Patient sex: M
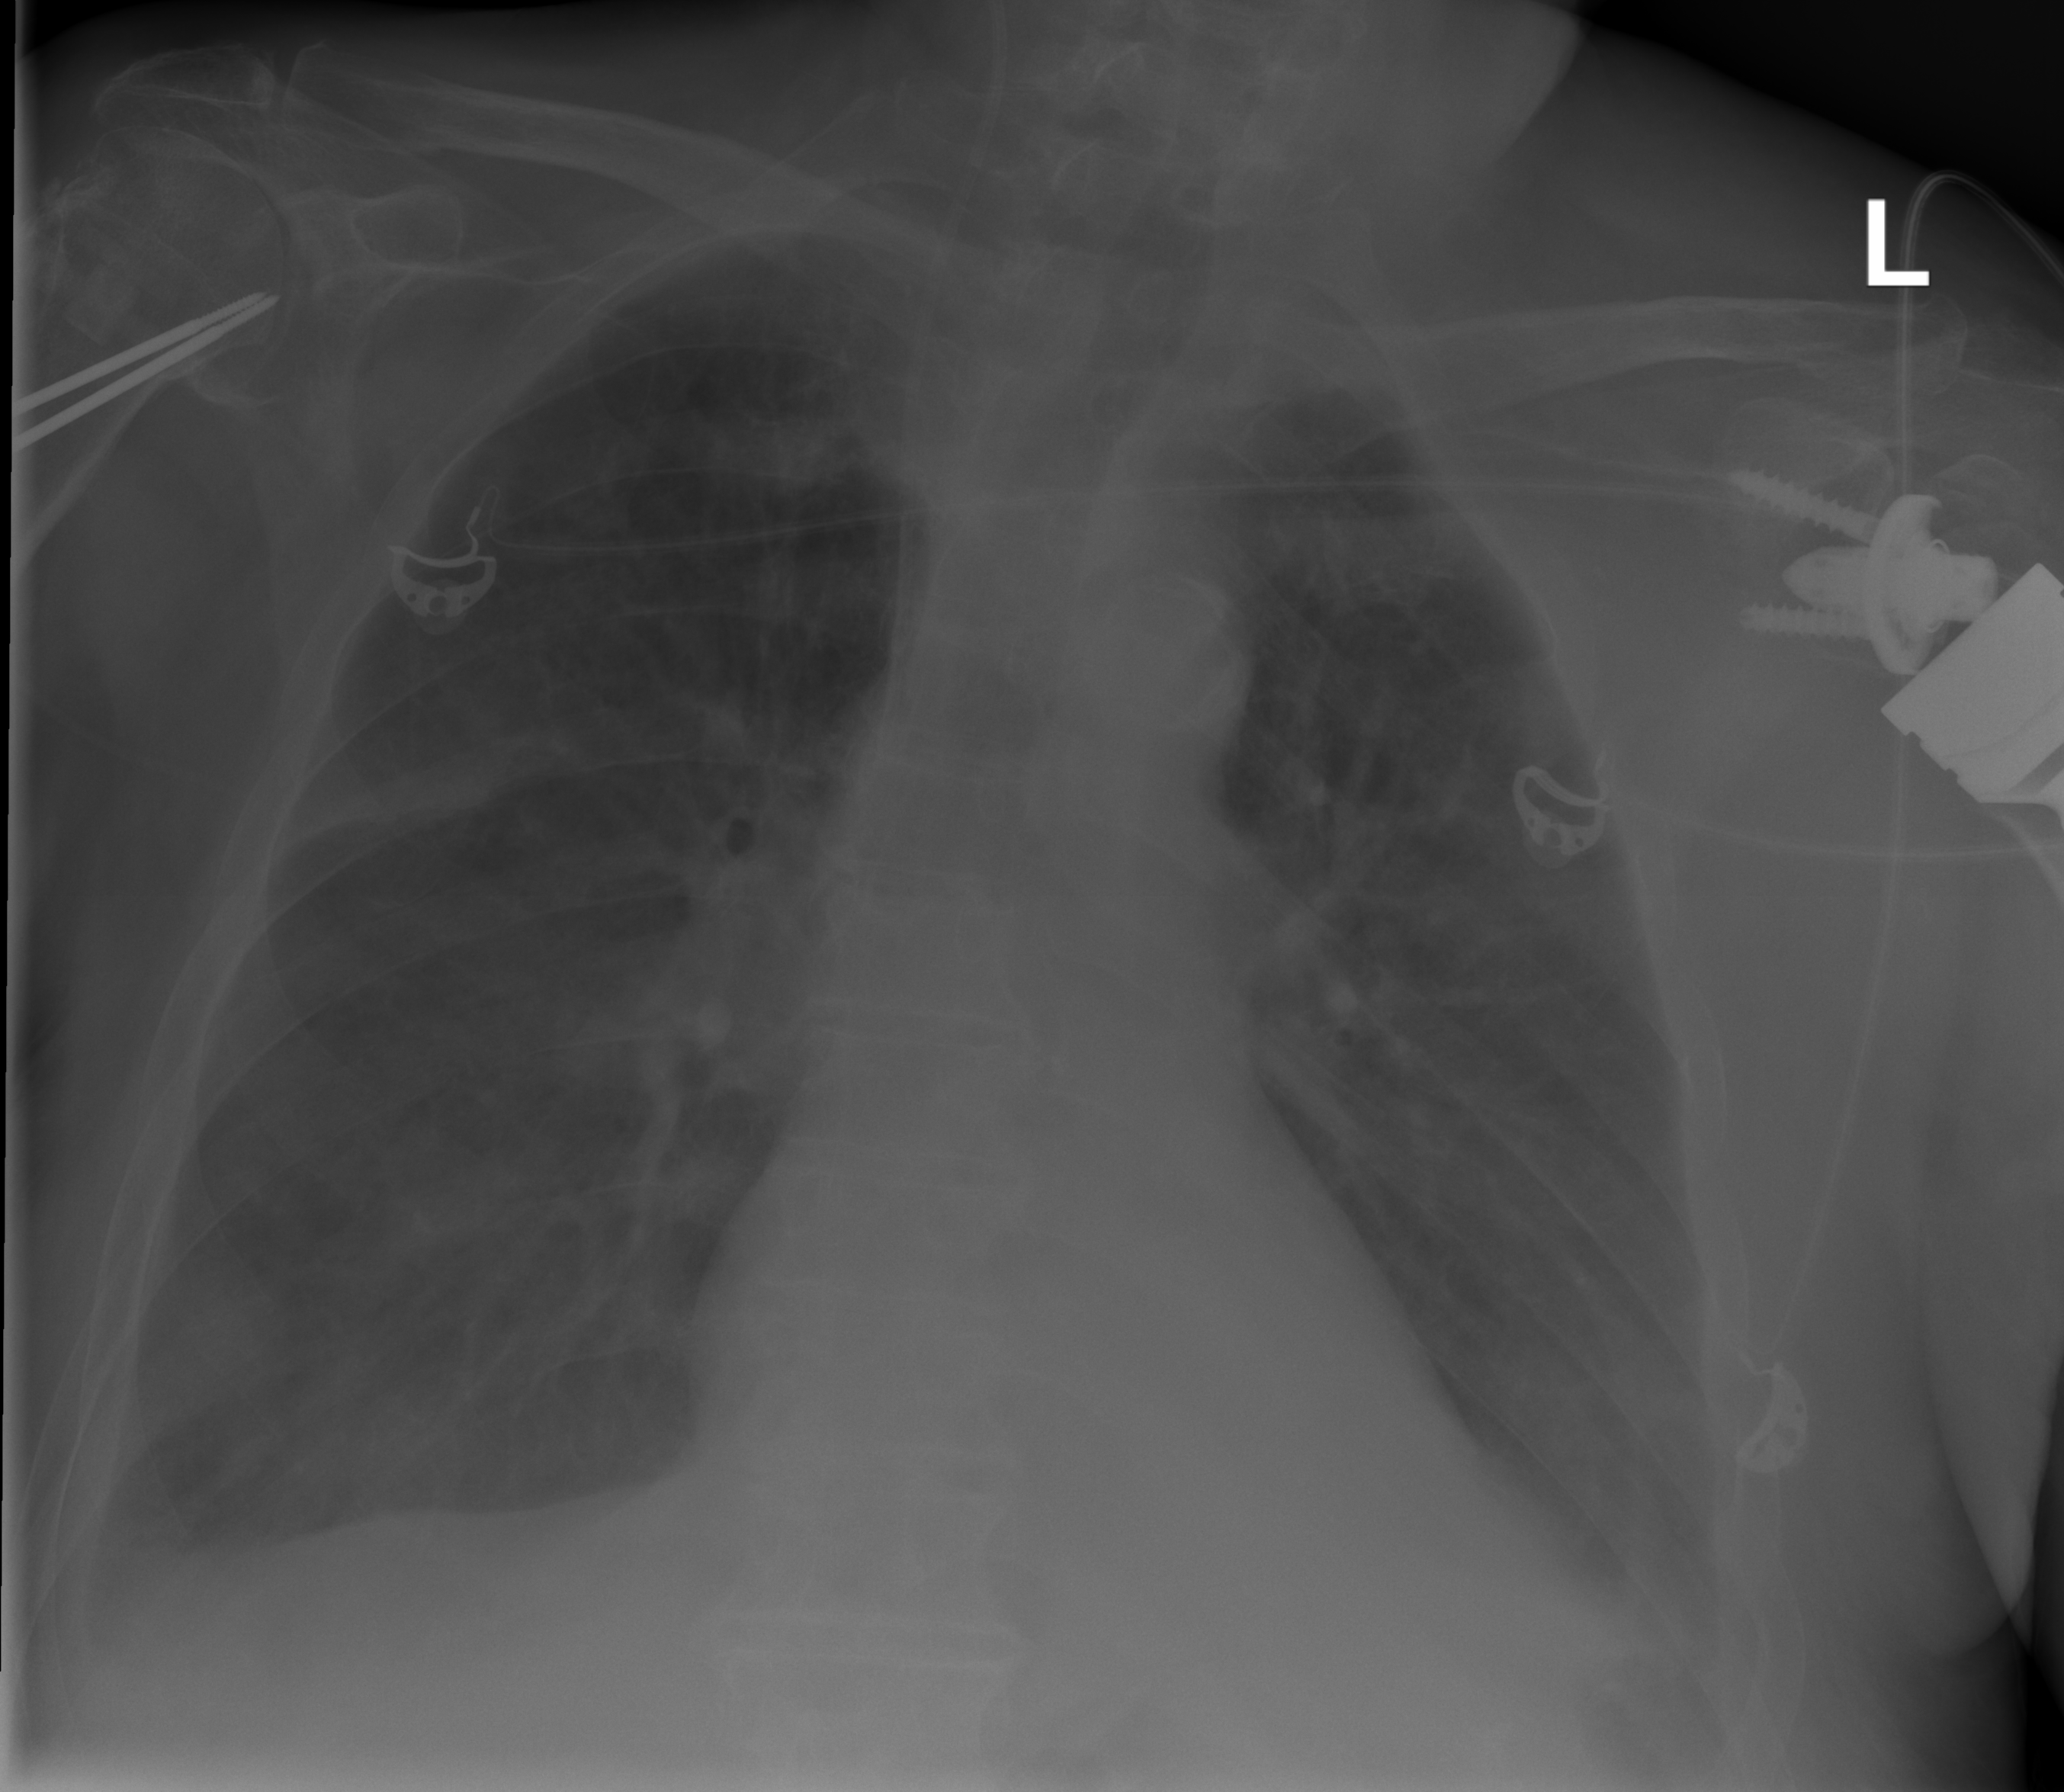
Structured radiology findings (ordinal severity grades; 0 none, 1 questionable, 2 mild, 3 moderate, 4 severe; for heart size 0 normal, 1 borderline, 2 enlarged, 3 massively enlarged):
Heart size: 0
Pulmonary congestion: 0
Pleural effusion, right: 2
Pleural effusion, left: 2
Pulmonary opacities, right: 1
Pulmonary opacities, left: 1
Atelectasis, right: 2
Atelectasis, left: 2